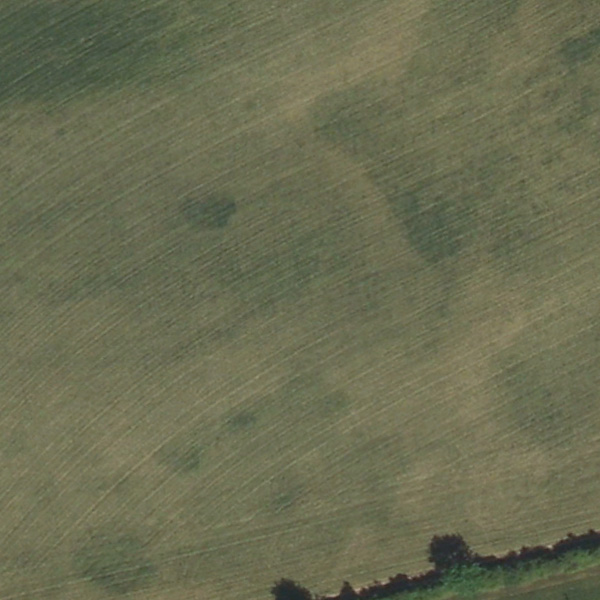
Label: Meadow